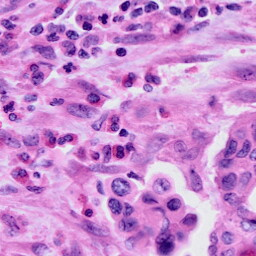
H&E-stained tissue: Cervix